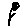
Label: flower